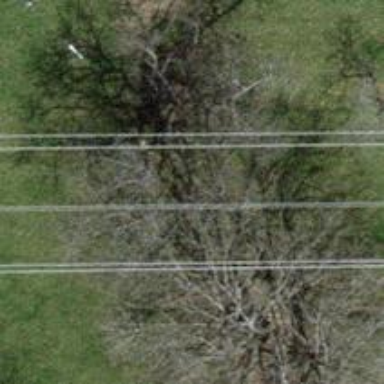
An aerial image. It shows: Beautiful tree in nature.